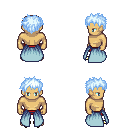
a pixel art fantasy rpg character, male body template, human, tanned skin, overskirt, red pants, white cyan bedhead hairstyle, gold boots, four views (front, back, left, right), 2x2 character sprite sheet, small pixel art, hard edges, no anti-aliasing